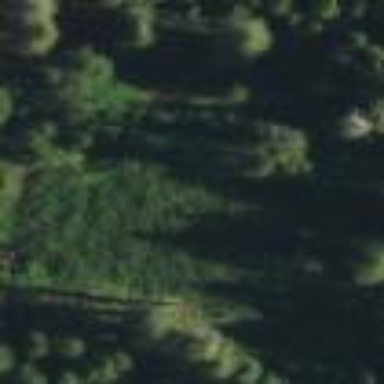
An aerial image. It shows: Wet meadow with wood vegetation.